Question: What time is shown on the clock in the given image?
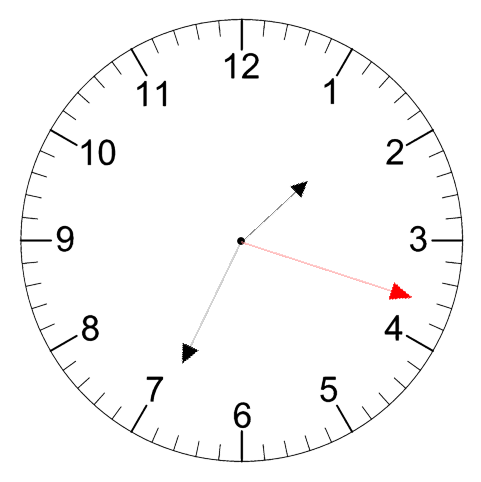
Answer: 01:34:18